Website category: jobs
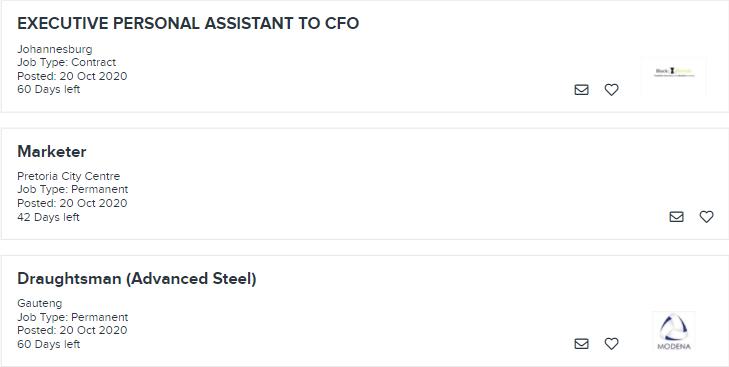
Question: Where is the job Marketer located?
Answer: Pretoria City Centre

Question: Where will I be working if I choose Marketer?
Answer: Pretoria City Centre

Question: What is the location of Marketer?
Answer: Pretoria City Centre

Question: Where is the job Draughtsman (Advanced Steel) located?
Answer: Gauteng

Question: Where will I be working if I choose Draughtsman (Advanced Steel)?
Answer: Gauteng

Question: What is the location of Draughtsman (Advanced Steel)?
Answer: Gauteng

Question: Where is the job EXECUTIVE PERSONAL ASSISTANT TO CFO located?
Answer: Johannesburg

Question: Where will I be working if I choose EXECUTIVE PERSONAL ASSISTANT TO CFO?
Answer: Johannesburg

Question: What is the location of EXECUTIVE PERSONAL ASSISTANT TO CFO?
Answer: Johannesburg

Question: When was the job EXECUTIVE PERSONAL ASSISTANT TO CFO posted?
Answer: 20 Oct 2020

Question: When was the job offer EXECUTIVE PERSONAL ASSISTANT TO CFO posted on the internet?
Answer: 20 Oct 2020

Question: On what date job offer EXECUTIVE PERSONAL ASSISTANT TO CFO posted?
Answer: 20 Oct 2020

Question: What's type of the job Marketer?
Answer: Job Type: Permanent

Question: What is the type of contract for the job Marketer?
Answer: Job Type: Permanent

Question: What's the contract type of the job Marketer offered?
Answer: Job Type: Permanent

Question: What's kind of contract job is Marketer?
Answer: Job Type: Permanent

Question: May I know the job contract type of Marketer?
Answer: Job Type: Permanent

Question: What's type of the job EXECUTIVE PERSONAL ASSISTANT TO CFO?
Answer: Job Type: Contract

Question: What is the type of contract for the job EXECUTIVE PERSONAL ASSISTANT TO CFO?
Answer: Job Type: Contract

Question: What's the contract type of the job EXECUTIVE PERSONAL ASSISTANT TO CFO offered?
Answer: Job Type: Contract

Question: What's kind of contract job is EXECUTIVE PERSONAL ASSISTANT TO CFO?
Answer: Job Type: Contract

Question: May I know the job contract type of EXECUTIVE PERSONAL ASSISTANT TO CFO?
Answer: Job Type: Contract

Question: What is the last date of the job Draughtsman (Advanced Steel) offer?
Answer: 60 Days left

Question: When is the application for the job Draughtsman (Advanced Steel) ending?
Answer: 60 Days left

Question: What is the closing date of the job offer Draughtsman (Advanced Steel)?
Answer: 60 Days left

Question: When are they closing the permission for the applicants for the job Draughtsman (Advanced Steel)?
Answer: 60 Days left

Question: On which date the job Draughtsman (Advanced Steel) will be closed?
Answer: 60 Days left

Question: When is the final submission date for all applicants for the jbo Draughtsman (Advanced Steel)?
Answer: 60 Days left

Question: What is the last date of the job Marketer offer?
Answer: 42 Days left

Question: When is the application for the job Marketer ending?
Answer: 42 Days left

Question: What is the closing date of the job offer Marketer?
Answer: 42 Days left

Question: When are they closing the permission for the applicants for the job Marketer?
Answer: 42 Days left

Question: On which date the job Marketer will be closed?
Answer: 42 Days left

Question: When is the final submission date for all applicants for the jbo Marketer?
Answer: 42 Days left

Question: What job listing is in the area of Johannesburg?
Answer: EXECUTIVE PERSONAL ASSISTANT TO CFO

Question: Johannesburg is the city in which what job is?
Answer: EXECUTIVE PERSONAL ASSISTANT TO CFO

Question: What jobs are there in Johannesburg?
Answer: EXECUTIVE PERSONAL ASSISTANT TO CFO

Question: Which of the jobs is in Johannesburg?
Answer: EXECUTIVE PERSONAL ASSISTANT TO CFO

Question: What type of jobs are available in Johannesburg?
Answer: EXECUTIVE PERSONAL ASSISTANT TO CFO

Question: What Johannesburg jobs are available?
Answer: EXECUTIVE PERSONAL ASSISTANT TO CFO

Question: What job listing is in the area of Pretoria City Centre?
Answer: Marketer

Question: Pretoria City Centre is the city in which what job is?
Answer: Marketer

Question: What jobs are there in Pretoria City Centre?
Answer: Marketer

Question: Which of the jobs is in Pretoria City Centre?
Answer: Marketer

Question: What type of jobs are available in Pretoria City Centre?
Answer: Marketer

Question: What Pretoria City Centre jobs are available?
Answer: Marketer

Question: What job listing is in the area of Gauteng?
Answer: Draughtsman (Advanced Steel)

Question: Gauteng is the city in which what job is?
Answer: Draughtsman (Advanced Steel)

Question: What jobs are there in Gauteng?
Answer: Draughtsman (Advanced Steel)

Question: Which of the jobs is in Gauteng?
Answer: Draughtsman (Advanced Steel)

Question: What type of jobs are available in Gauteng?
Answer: Draughtsman (Advanced Steel)

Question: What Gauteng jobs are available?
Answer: Draughtsman (Advanced Steel)